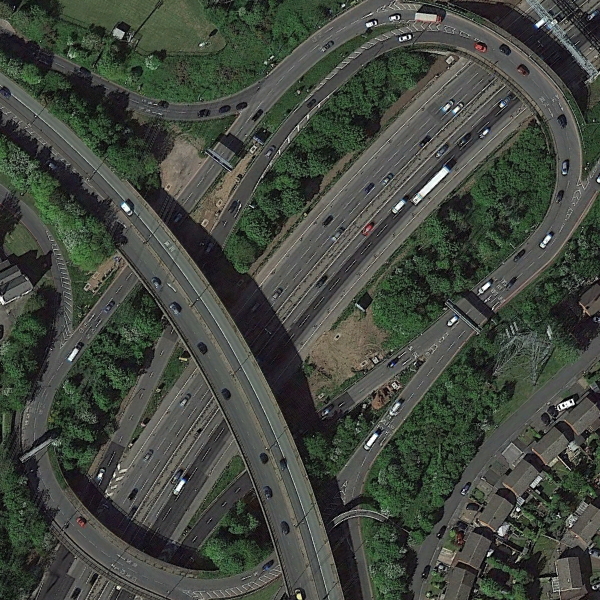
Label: Viaduct